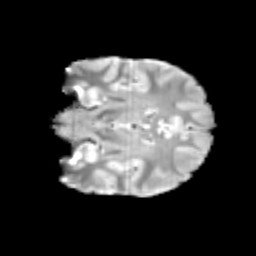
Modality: T2w
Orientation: coronal
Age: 12
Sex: female
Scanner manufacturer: siemens
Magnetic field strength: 3 T
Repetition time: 3.8 s
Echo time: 0.07 s